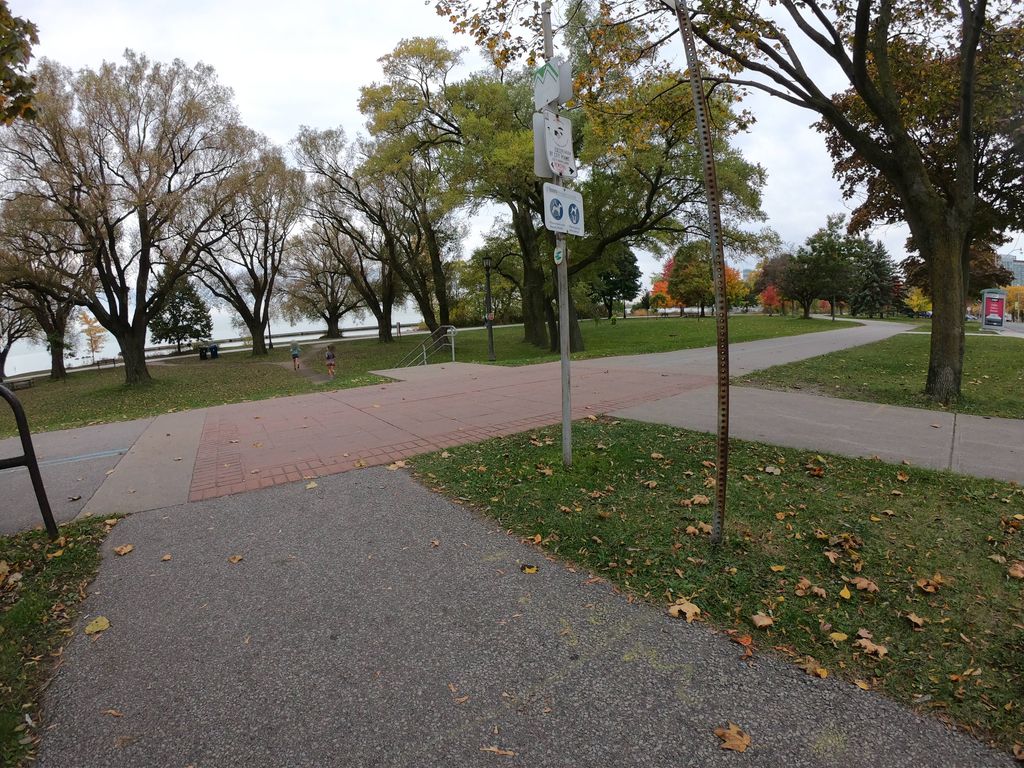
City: toronto